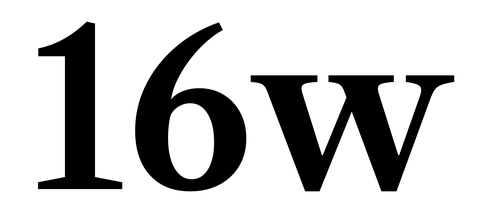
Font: LibreCaslonText_SemiBold